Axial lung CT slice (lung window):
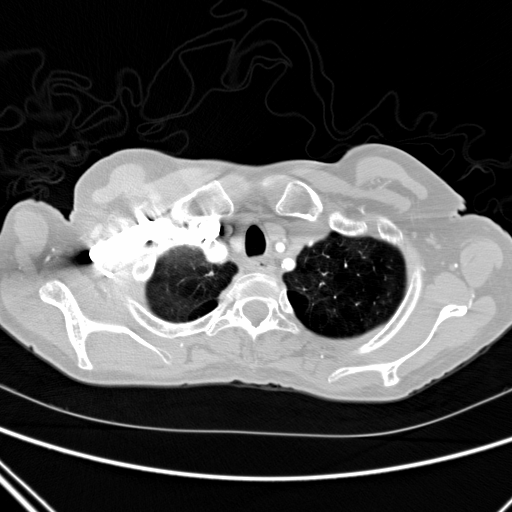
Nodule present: no